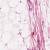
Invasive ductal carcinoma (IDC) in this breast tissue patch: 0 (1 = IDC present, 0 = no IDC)